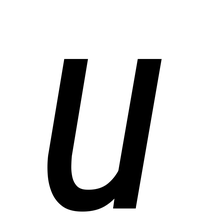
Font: Roboto-Italic_Condensed_Italic